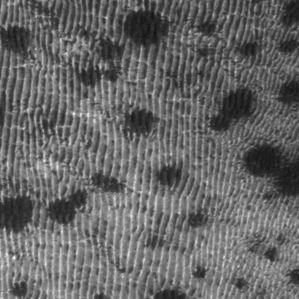
Label: frost